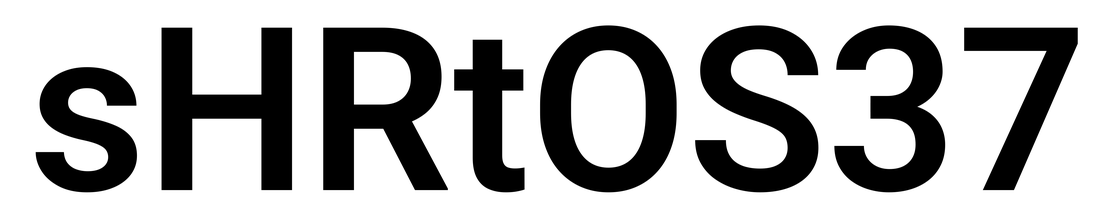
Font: Roboto_SemiBold